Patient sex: M
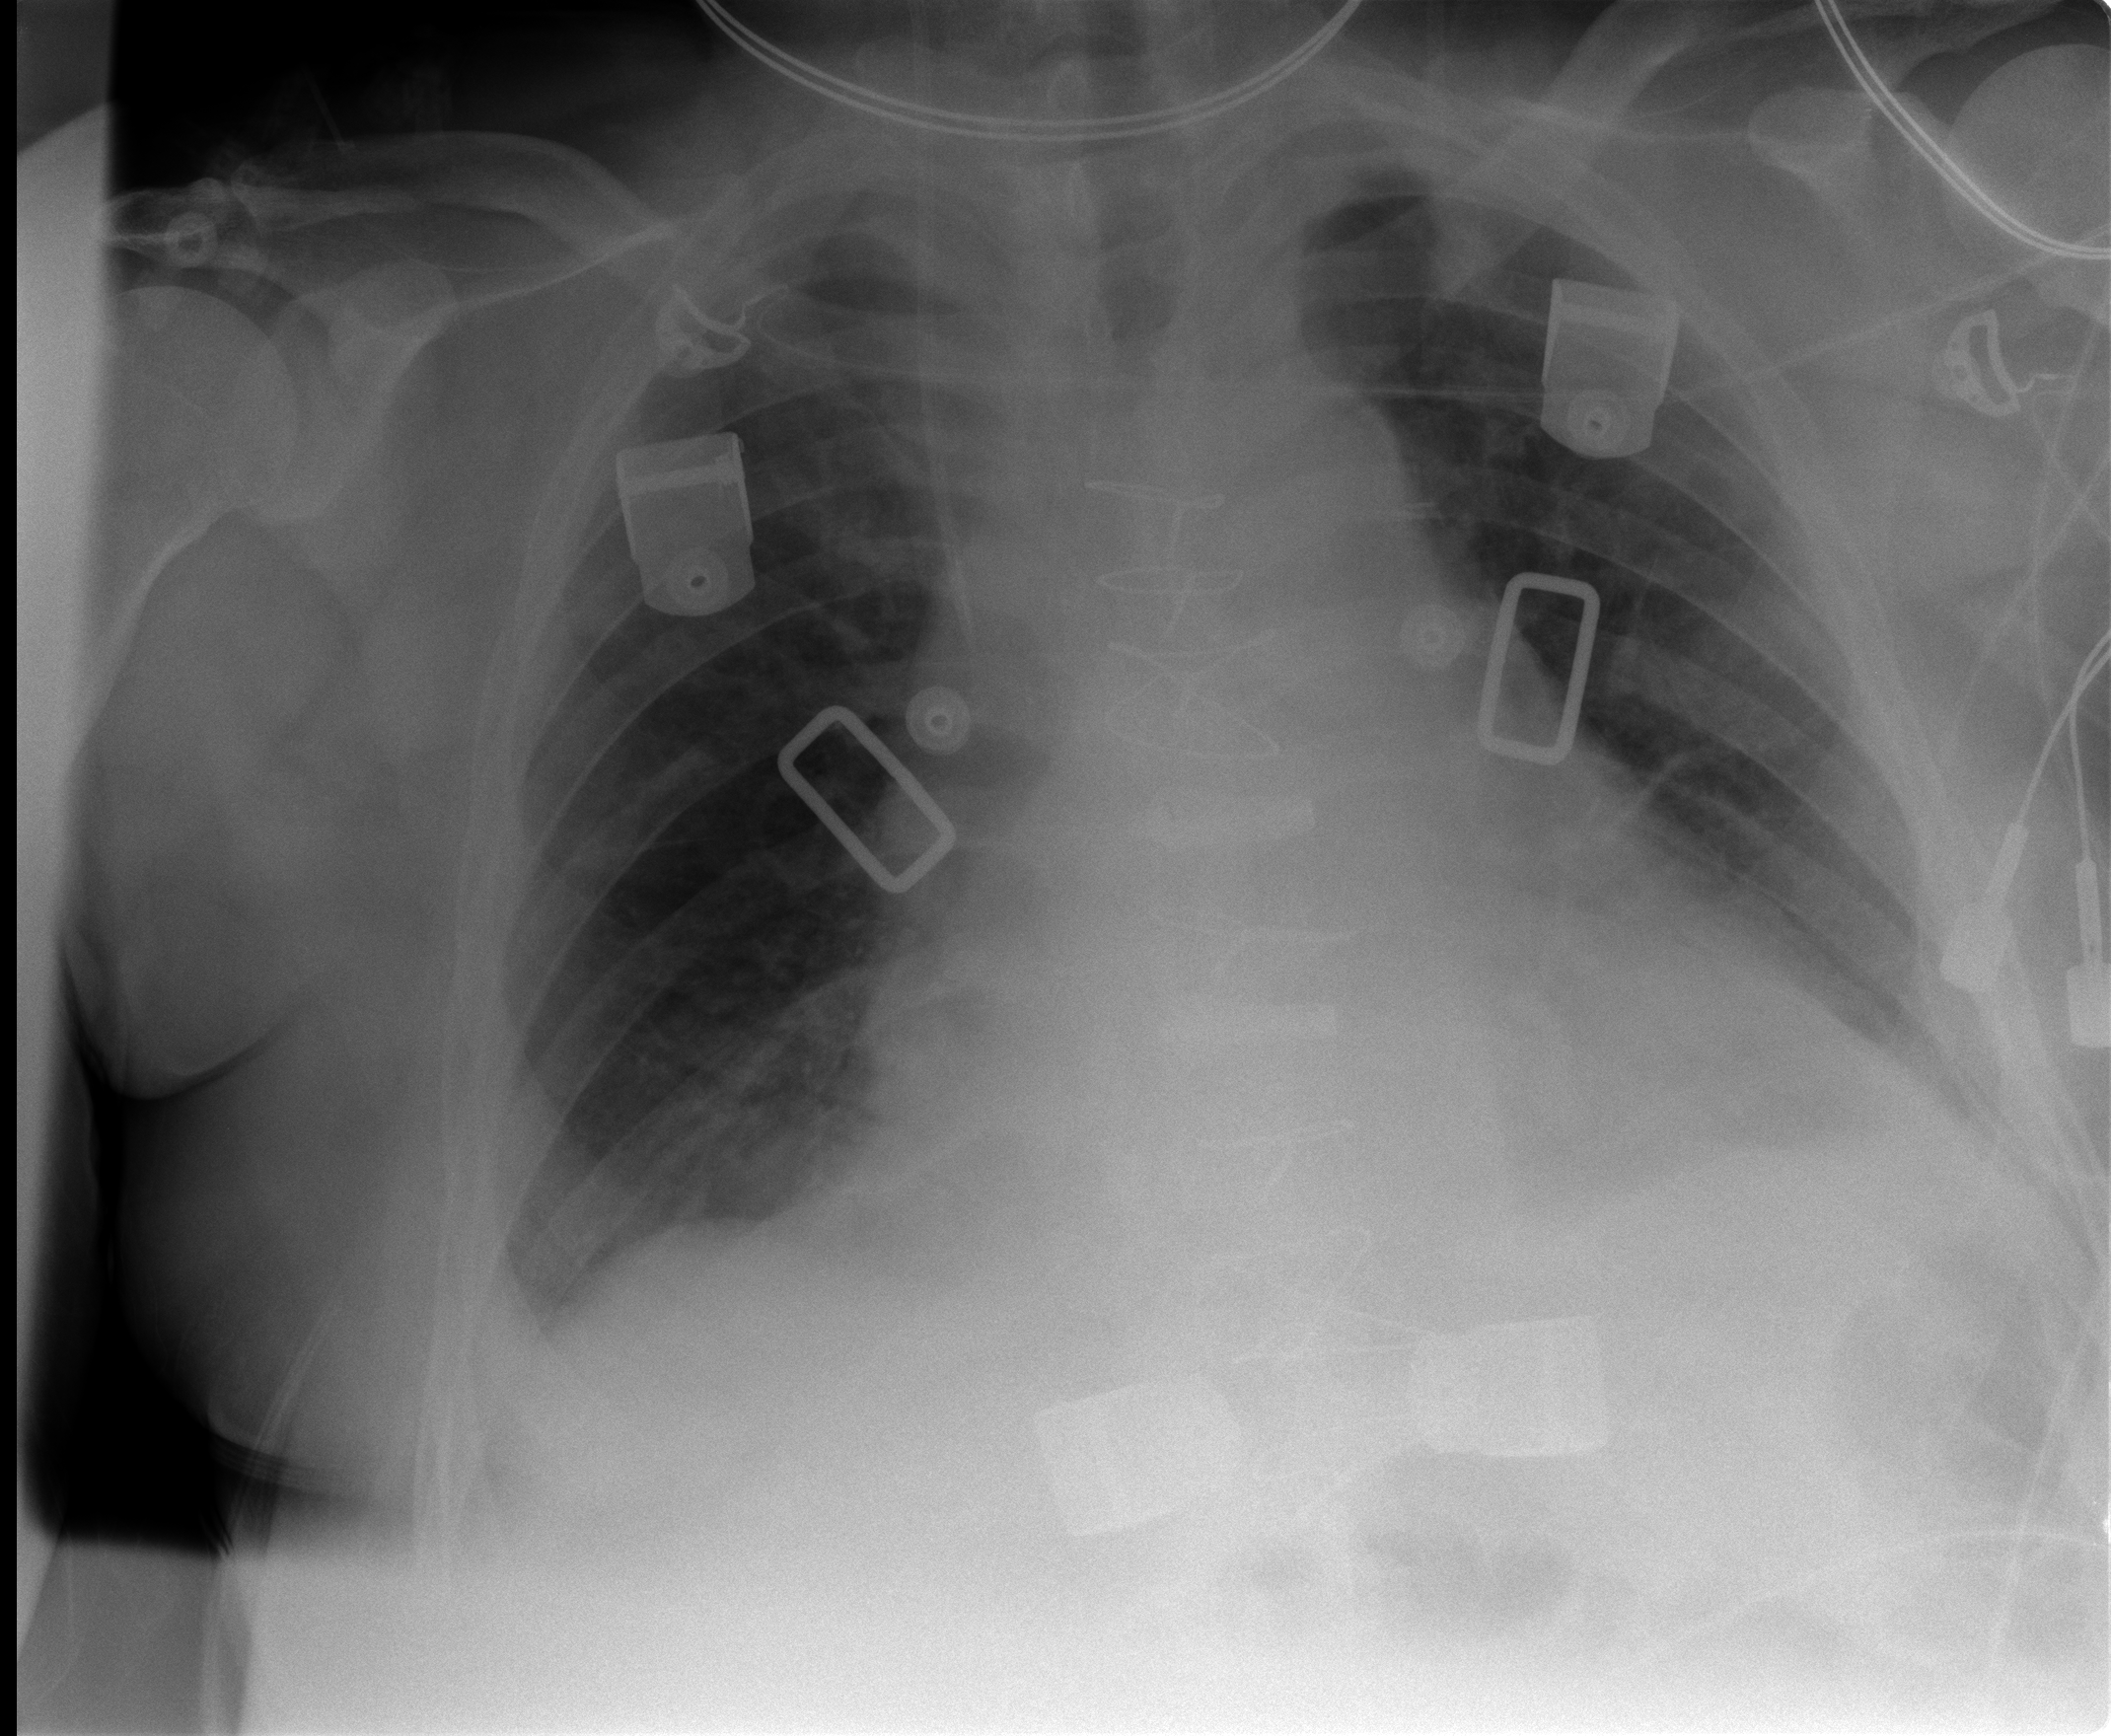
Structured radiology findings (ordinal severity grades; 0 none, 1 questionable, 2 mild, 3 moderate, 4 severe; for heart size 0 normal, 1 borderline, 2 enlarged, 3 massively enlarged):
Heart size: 2
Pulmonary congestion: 0
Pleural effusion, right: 0
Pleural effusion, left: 0
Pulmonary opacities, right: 0
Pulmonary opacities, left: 0
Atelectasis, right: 1
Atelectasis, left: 2